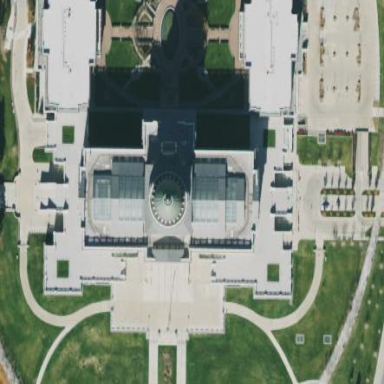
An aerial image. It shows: Government office building that serves as public attraction.